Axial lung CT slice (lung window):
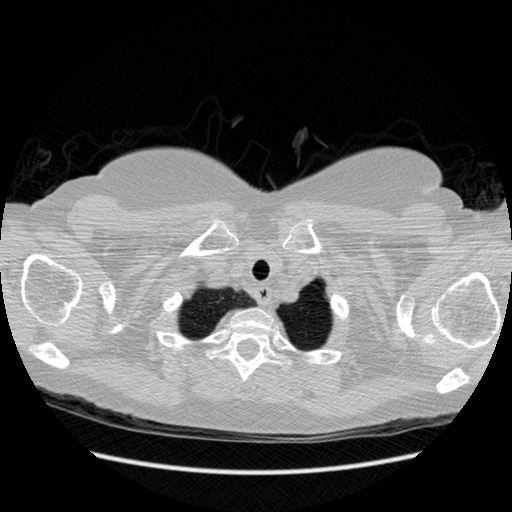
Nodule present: no